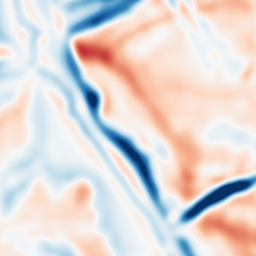
Category: multiscale
Decomposition family: dog
Decomposition parameters: sigma_low: 5
sigma_high: 10
Upsampling method: linear_exact
Upsampling parameters: scale: 8
Upsampling scale: 8